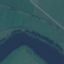
Land use / land cover: River